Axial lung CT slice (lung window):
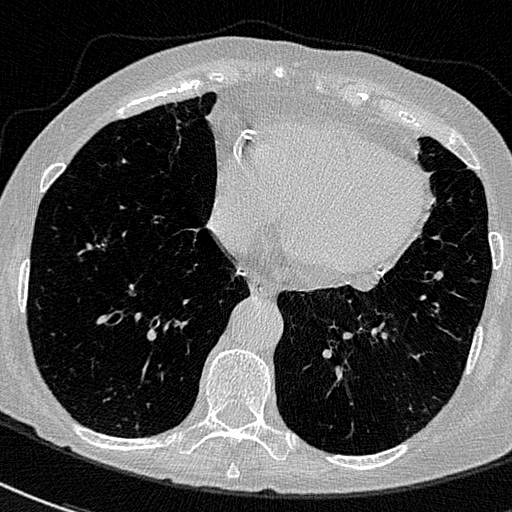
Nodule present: no